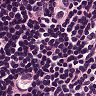
Metastatic tissue present: no